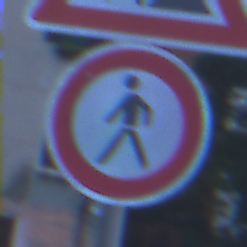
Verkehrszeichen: VerbotFussgaenger
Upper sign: Arbeitsstelle
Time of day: Dawn
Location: Outdoor (Urban)
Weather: PartlyCloudy
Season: NotSpecified
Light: Natural